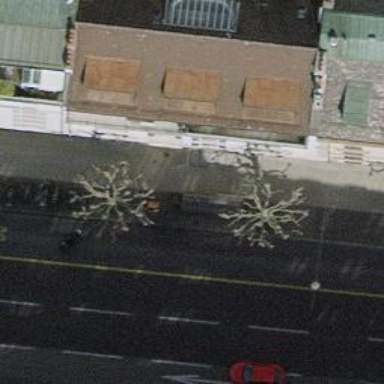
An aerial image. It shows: Bus stop with shelter.